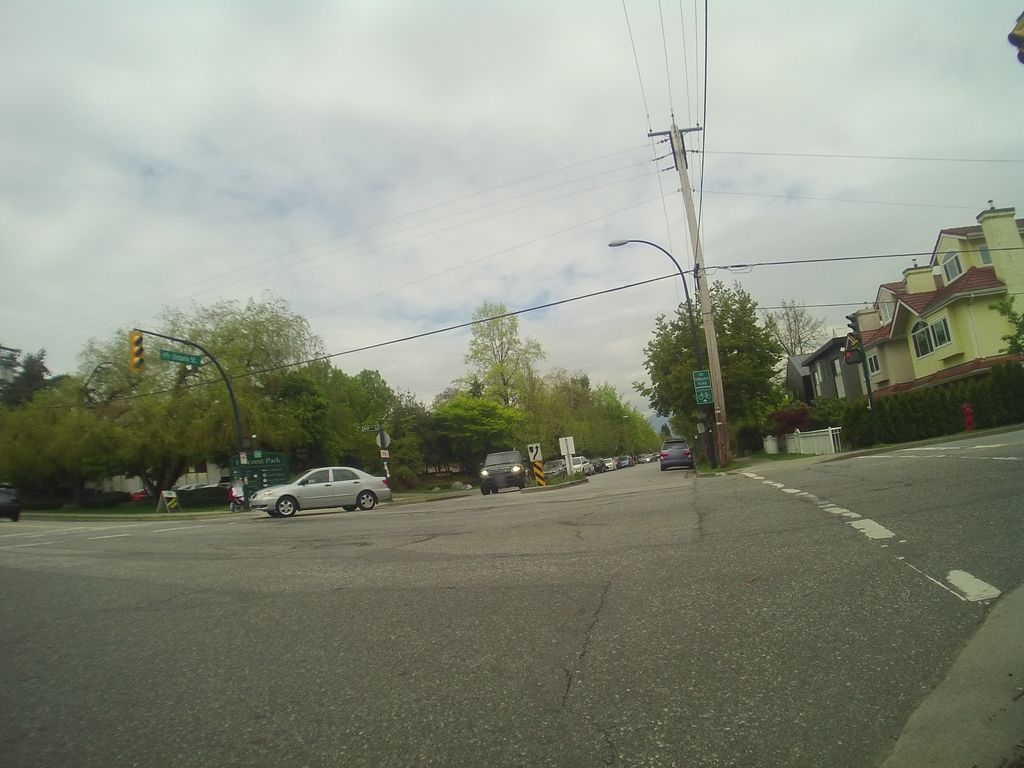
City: vancouver